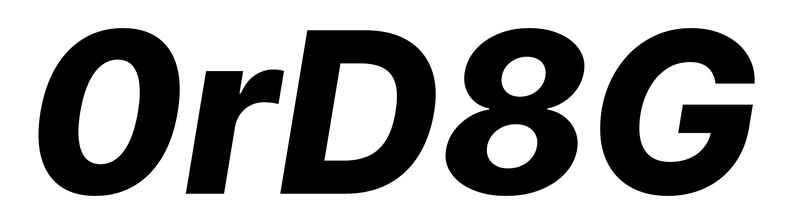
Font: Inter-Italic_ExtraBold_Italic